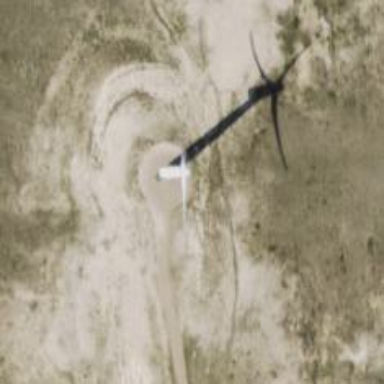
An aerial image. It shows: Wind turbine power generator.